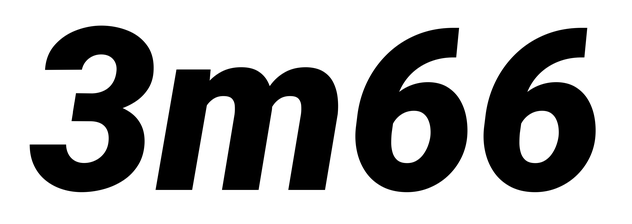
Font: Roboto-Italic_Black_Italic